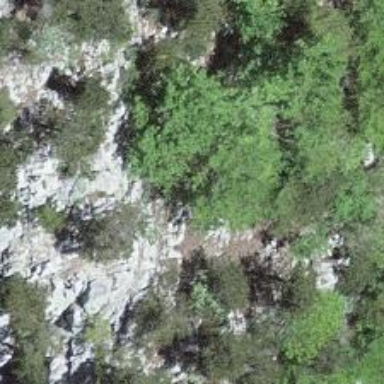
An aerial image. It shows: Arete in nature.